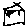
Label: house